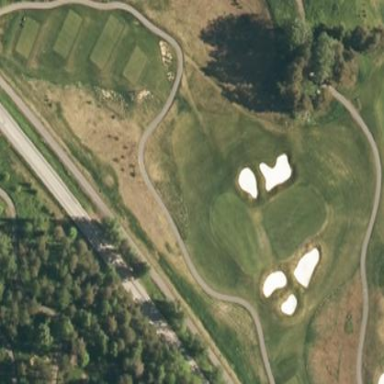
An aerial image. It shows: Rough area on grassy golf course.